Question: I am writing a complicated website at the moment and I am a bit stuck. I am writing a query that returns the data for the categories of items. I need it to return an array for each category that includes the category name, id and description, along with the number of items that use that category and a value from each item under that category added up.
In other words, I want to return:
'''
categoryid = 1
name = category name
description = category description
totalavailable = number of items in category
totaldownloads = downloads value from each item in category added together.
'''
This is my query so far (it only returns the count and the sum, and they don't really work).
'''
SELECT
category, SUM(downloads) as totaldownloads, count(*) as totalavailable
FROM
downloads
WHERE
category IN(SELECT categoryid FROM categories)
'''
And here is a picture of my schema:

Please help me! I am stuck!
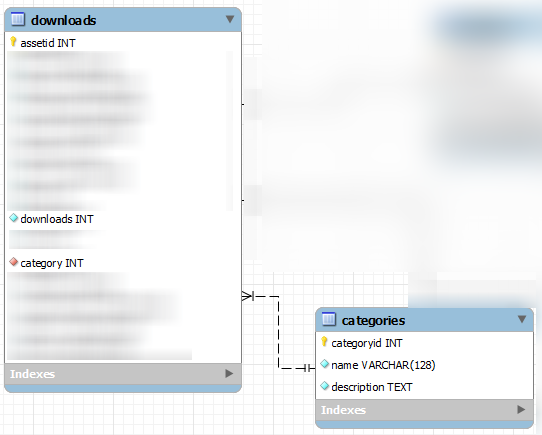
Answer: your query is almost perfect, you just have to 'JOIN' both tables to get all values:
'''
SELECT
c.categoryid,
c.name,
c.description,
COUNT(*) AS totalavailable,
SUM(d.downloads) AS totaldownloads
FROM
categories c
INNER JOIN
downloads d
ON
c.categoryid = d.category
WHERE
/* whatever */
GROUP BY
c.categoryid,
c.name,
c.description
'''